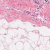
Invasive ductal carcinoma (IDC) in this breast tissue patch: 0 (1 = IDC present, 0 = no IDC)